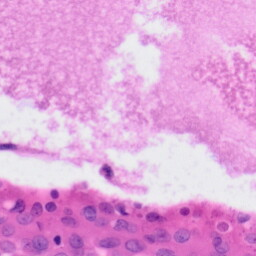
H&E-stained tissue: Tonsil